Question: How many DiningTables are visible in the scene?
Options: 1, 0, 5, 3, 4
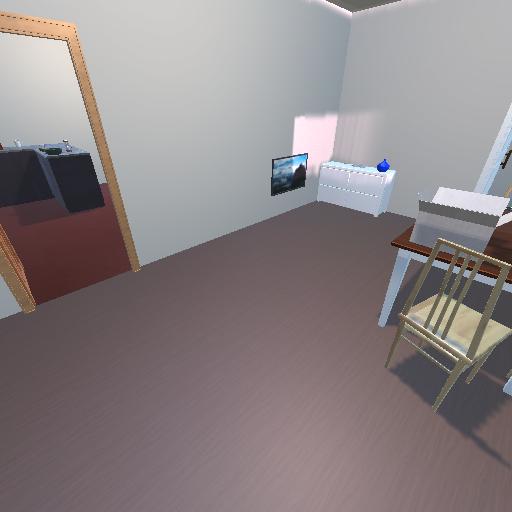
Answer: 1